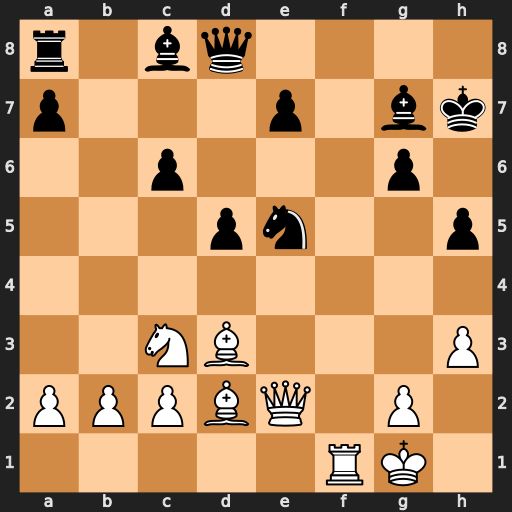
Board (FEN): r1bq4/p3p1bk/2p3p1/3pn2p/8/2NB3P/PPPBQ1P1/5RK1
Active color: w
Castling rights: -
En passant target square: -
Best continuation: Qxh5+ Kg8 Bxg6 Nxg6 Qxg6